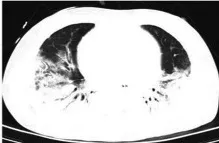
Chest CT of the patient. (B) Chest CT exhibited bilateral pneumonia with local consolidation (before iNO).
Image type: radiology (ct)